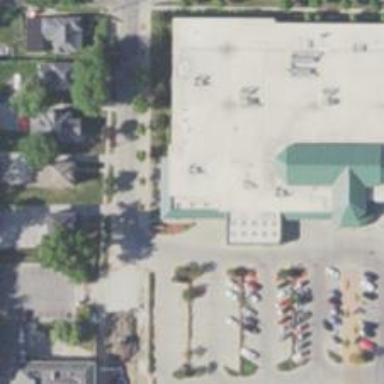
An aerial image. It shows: Pharmacy providing healthcare services.